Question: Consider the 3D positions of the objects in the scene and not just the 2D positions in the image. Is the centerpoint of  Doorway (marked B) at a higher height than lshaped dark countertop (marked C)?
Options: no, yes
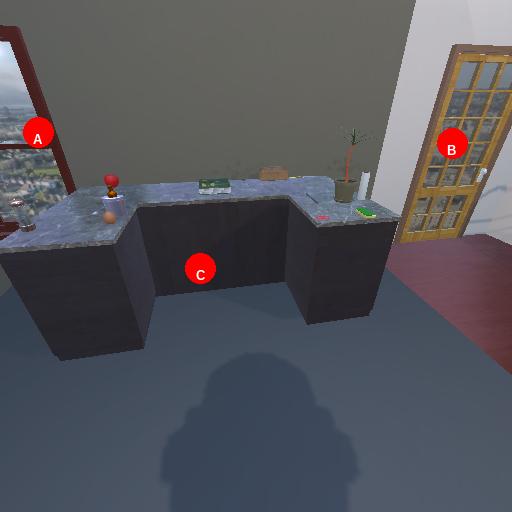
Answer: no